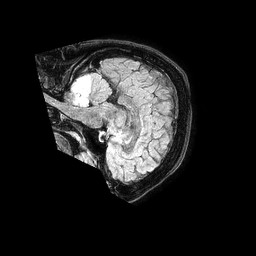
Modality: FLAIR
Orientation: sagittal
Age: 37
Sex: female
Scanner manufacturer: philips
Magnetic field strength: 1.5 T
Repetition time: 4.8 s
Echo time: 0.3 s